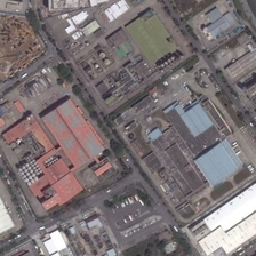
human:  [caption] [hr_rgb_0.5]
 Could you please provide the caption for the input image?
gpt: The traffic around is very convenient.

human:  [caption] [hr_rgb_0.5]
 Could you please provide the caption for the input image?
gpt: Works around traffic are very useful.

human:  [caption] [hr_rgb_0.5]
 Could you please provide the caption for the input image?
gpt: Industrial areas are divided into several regions.

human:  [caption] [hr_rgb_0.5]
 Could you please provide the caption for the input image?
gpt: The industry is divided into several districts.

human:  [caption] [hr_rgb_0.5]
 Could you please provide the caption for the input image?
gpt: work around the traffic is very convenient.